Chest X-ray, PA view. Patient: 23 years old, sex F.
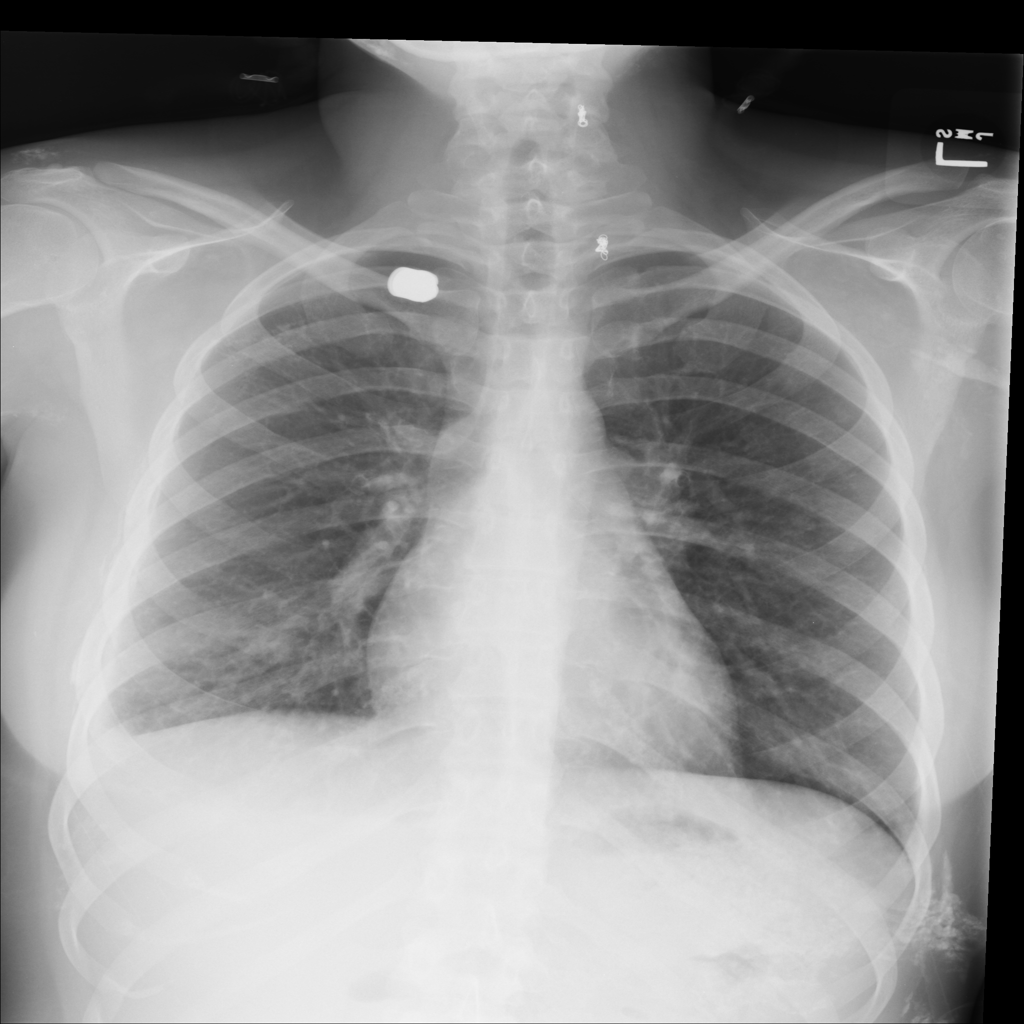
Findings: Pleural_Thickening